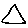
Label: triangle